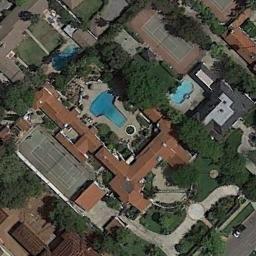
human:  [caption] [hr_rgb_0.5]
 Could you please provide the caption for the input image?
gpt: There is a tennis court in the playground .

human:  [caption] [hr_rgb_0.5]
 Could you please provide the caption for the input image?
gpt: There are many buildings of different shapes beside the tennis courts .

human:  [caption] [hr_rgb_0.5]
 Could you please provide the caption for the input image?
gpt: Tennis court and swimming pool in the middle of a residential area surrounded by trees .

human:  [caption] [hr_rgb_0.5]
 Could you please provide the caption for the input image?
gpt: The tennis court is next to some buildings and trees .

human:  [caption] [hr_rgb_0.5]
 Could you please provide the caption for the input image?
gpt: There are some green trees beside the tennis court .